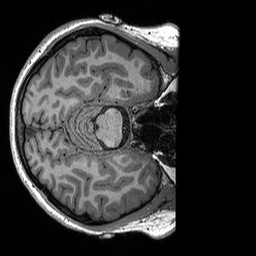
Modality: T1w
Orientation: axial
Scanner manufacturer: siemens
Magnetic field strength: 3 T
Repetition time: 2.3 s
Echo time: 0.00298 s